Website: bh-photo
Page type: customer-info-address
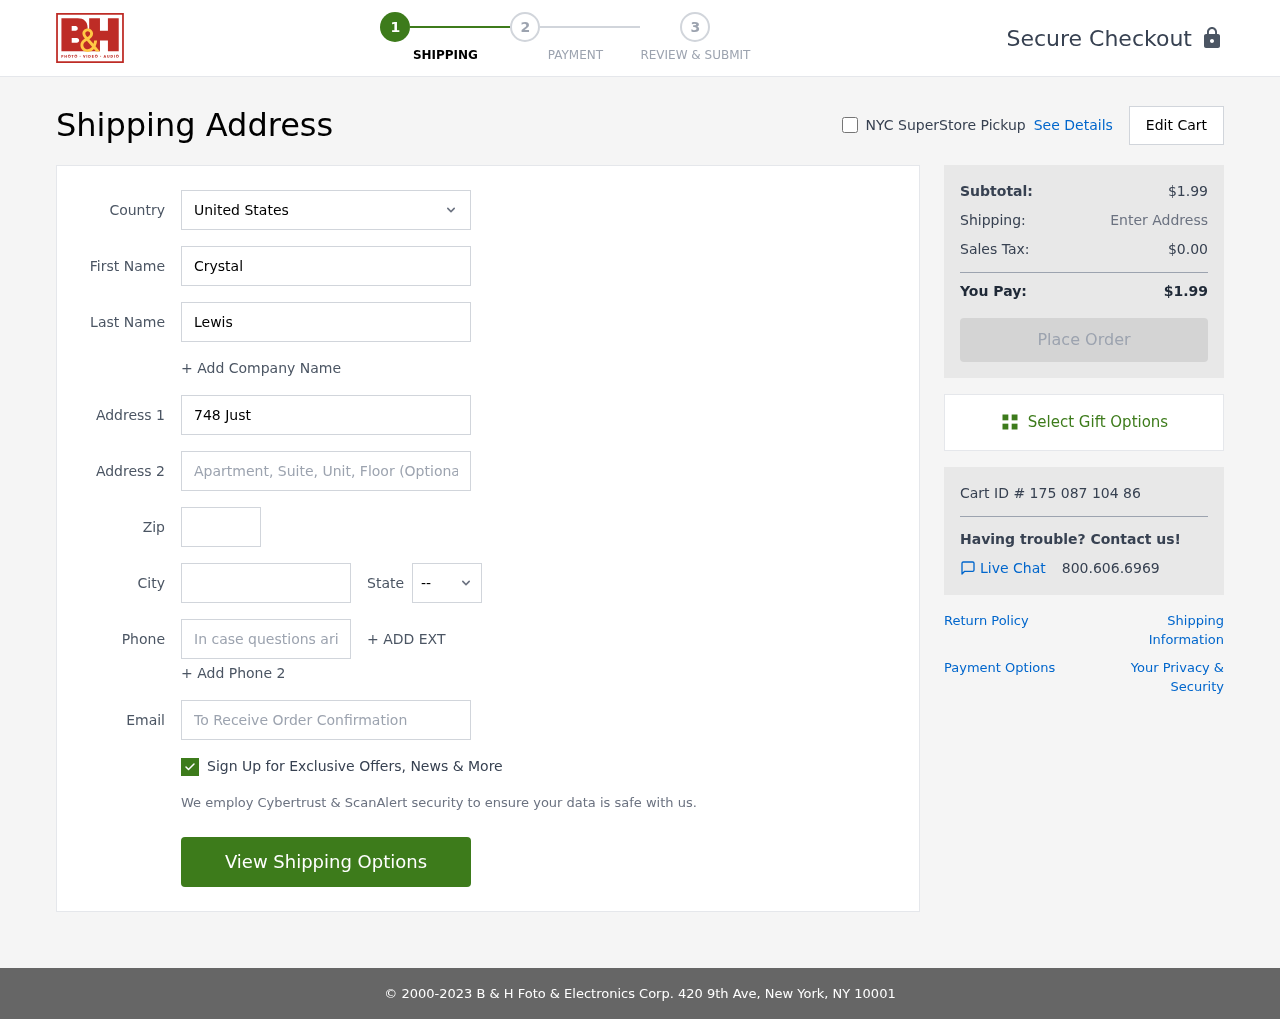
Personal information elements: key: PII_CITY
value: Cruzhaven
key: PII_COUNTRY
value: United States
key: PII_EMAIL
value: crystal_lewis@gmail.com
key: PII_FIRSTNAME
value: Crystal
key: PII_LASTNAME
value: Lewis
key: PII_PHONE
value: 7334713135
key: PII_POSTCODE
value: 54068
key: PII_STATE_ABBR
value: OH
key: PII_STREET
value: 748 Justin Lock
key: PII_STREET2
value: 999 Cindy Dam Suite 727
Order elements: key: ORDER_SUBTOTAL
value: $1.99
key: ORDER_TAX
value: $0.00
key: ORDER_TOTAL
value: $1.99
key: ORDER_ID
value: Cart ID # 175 087 104 86